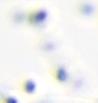
Label: Phaeocystis